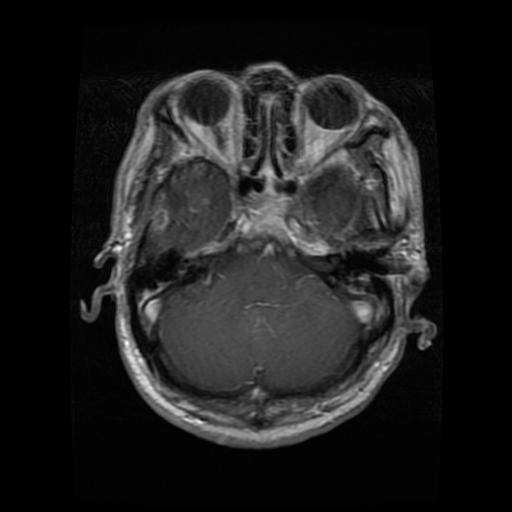
Label: glioma